Question: I have the following interface:

When an item is added into the 'DataGrid', the 'Total column' will update according to (price * quantity), and the total 'TextBox' will also have the total of all the rows added.
However, when I change the quantity of a row, the 'Total column' updates, but the total 'TextBox' does not.
Here is my code, thanks in advance.
'''
public partial class pgCheckout : Page {
ObservableCollection<SaleItem> items = new ObservableCollection<SaleItem>();
public pgCheckout() {
InitializeComponent();
dgItems.ItemsSource = items;
dgItems.Loaded += SetMinWidths;
items.CollectionChanged += setTotal;
}
public void setTotal(object source, EventArgs e) {
decimal total = 0;
foreach(SaleItem i in items) {
total += i.Total;
}
txtTotal.Text = total.ToString();
}
public void SetMinWidths(object source, EventArgs e) {
foreach (var column in dgItems.Columns) {
if (column.DisplayIndex != 0) {
column.MinWidth = column.ActualWidth;
column.Width = new DataGridLength(1, DataGridLengthUnitType.Star);
}
}
}
private void btnRemove_Click(object sender, RoutedEventArgs e) {
items.RemoveAt(dgItems.SelectedIndex);
}
private void btnAdd_Click(object sender, RoutedEventArgs e) {
bool exist = false;
foreach (SaleItem i in items) {
if (i.ItemID.Equals(txtItemID.Text))
exist = true;
}
if (exist) {
lblErr.Content = "Item already exist";
txtItemID.Text = "";
}
else {
using (var db = new PoSEntities()) {
var query = from i in db.Items
where i.ItemID.Equals(txtItemID.Text.Trim())
select i;
var itm = query.FirstOrDefault();
if (itm == null) {
lblErr.Content = "Invalid Item";
txtItemID.Text = "";
}
else {
txtItemID.Text = "";
lblErr.Content = "";
items.Add(new SaleItem() {
Num = items.Count + 1,
ItemID = itm.ItemID,
Name = itm.Name,
Price = decimal.Round(itm.Price, 2, MidpointRounding.AwayFromZero),
Quantity = 1,
});
}
}
}
}
private void txtItemID_KeyUp(object sender, KeyEventArgs e) {
if (e.Key == System.Windows.Input.Key.Enter) {
btnAdd_Click(txtItemID, e);
}
}
}
class SaleItem : INotifyPropertyChanged {
public int Num { get; set; }
public string ItemID { get; set; }
public string Name { get; set; }
private decimal price;
public decimal Price {
get { return price; }
set {
this.price = value;
OnPropertyChanged("Total");
}
}
public int quantity;
public int Quantity {
get { return quantity; }
set {
this.quantity = value;
OnPropertyChanged("Total");
}
}
public decimal Total {
get { return decimal.Round(Price * Quantity, 2, MidpointRounding.AwayFromZero); }
}
public event PropertyChangedEventHandler PropertyChanged;
private void OnPropertyChanged(string propertyName) {
var handler = PropertyChanged;
if (handler != null) {
handler(this, new PropertyChangedEventArgs(propertyName));
}
}
}
'''
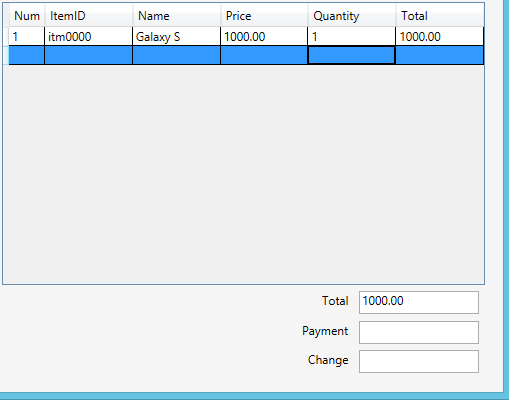
Answer: 'ObservableCollection.CollectionChanged' fire when something is added or deleted from the collection not the individual members being update.
'''
...
else
{
txtItemID.Text = "";
lblErr.Content = "";
SaleItem newItem = new SaleItem() {
Num = items.Count + 1,
ItemID = itm.ItemID,
Name = itm.Name,
Price = decimal.Round(itm.Price, 2, MidpointRounding.AwayFromZero),
Quantity = 1 };
newItem.PropertyChanged +=
new PropertyChangedEventHandler(newSaleItem_PropertyChanged);
items.Add(newItem);
}
...
'''
And this is the 'newSaleItem_PropertyChanged':
'''
void newSaleItem_PropertyChanged(object sender, PropertyChangedEventArgs e)
{
setTotal(null, null);
}
'''